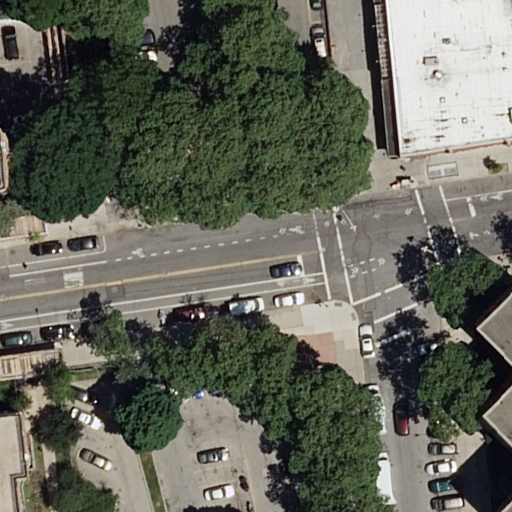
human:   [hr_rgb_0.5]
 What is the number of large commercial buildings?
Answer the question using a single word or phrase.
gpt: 0

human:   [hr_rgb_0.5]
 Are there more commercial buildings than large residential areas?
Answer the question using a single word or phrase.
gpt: no

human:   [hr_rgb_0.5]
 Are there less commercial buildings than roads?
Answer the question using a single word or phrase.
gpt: yes

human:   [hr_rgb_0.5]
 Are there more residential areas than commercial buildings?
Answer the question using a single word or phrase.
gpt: yes

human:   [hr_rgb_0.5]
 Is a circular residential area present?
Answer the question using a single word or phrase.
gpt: no

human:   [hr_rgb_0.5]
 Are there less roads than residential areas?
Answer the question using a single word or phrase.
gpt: no

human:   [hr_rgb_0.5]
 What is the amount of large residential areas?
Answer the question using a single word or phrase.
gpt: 1

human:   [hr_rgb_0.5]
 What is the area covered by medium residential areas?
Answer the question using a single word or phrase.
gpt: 0m2

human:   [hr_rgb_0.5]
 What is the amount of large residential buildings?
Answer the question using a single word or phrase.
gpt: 2

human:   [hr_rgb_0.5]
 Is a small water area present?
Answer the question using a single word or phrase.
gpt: no

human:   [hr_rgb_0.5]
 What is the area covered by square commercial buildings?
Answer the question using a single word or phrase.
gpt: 0m2

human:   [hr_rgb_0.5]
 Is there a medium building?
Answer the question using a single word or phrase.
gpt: no

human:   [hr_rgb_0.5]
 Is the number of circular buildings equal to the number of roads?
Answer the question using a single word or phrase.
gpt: no

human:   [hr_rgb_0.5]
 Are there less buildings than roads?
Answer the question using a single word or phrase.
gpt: no

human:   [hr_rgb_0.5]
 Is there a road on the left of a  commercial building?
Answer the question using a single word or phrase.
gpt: no

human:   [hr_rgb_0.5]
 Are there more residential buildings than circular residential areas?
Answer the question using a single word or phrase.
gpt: yes

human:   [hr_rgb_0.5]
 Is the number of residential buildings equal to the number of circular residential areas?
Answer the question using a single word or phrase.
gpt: no

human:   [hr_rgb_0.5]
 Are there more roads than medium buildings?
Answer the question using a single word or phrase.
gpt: yes

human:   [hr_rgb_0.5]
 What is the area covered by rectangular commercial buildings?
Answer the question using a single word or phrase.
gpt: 0m2

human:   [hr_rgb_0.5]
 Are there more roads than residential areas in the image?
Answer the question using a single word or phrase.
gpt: yes

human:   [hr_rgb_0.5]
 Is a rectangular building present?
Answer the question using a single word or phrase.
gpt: yes

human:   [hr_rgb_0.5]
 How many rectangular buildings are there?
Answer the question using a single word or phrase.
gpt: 3

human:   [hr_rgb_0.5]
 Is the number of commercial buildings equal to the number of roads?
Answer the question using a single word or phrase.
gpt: no

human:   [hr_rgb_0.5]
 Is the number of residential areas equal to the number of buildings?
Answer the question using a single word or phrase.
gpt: no

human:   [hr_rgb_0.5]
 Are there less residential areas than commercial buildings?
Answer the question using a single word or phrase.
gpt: no

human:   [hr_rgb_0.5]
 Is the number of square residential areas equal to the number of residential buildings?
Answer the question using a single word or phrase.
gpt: no

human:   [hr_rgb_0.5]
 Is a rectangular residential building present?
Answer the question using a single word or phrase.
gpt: yes

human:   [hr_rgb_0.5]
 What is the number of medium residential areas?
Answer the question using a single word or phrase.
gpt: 0

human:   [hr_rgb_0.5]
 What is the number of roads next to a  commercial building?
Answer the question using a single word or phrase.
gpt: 0

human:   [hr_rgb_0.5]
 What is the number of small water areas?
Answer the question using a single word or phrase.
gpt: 0

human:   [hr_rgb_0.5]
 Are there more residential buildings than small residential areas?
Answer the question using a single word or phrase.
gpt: yes

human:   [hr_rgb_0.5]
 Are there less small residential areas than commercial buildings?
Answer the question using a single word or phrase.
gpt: no

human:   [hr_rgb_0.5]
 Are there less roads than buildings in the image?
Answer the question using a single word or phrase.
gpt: no

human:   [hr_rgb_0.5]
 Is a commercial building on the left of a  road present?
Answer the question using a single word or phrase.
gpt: no

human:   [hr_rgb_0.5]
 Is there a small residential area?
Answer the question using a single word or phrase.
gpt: no

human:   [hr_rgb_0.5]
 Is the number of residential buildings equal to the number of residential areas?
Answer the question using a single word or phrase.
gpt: no